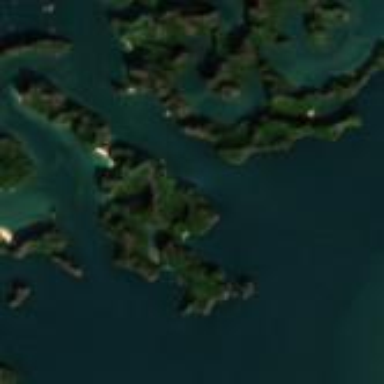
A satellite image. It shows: Breathtaking coastline.